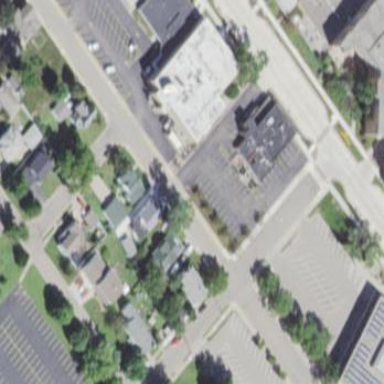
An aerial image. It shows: Commercial building.